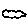
Label: cloud